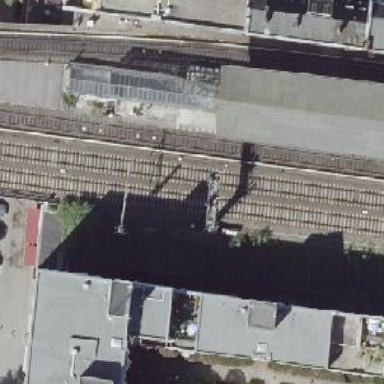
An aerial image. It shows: Viaduct railway bridge with electrified contact line.